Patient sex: M
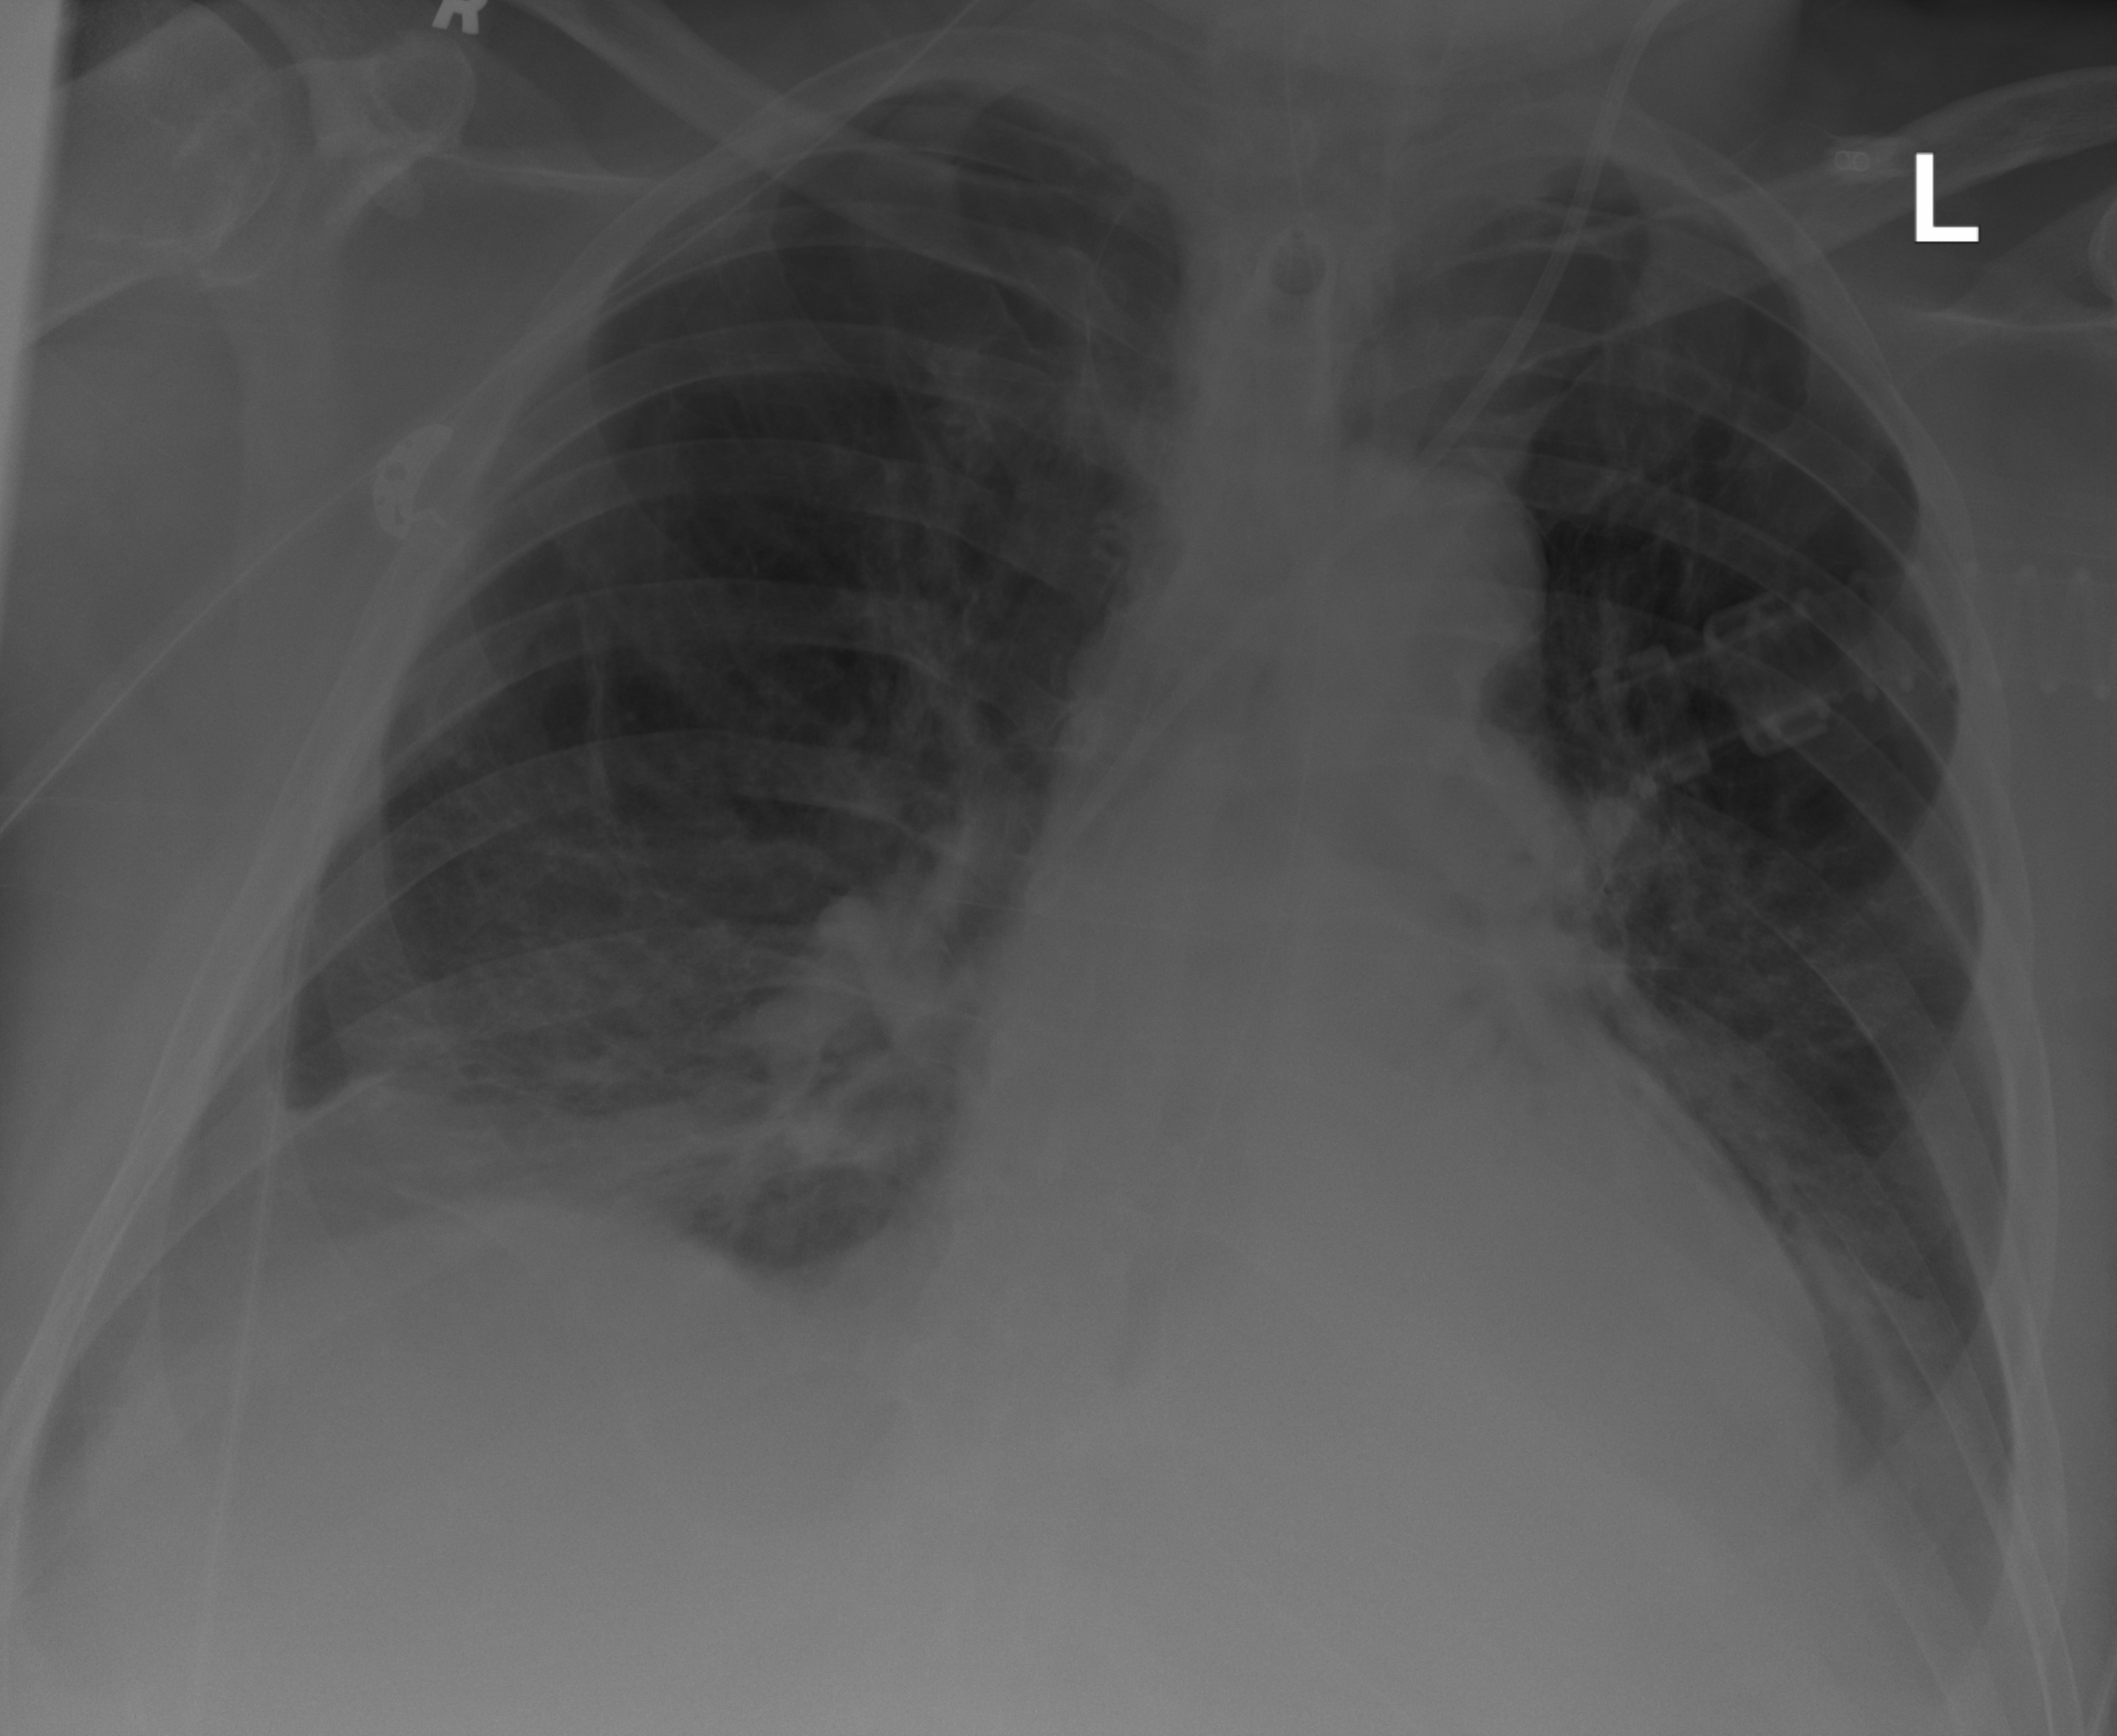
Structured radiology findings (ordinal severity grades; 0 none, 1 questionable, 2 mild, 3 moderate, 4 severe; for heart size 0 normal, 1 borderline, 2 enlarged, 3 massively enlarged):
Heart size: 0
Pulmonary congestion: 0
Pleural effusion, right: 2
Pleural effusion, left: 2
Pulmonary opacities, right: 2
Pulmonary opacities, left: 0
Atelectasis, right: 2
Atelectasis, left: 2